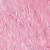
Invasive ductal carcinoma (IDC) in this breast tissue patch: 0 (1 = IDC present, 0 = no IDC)